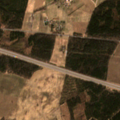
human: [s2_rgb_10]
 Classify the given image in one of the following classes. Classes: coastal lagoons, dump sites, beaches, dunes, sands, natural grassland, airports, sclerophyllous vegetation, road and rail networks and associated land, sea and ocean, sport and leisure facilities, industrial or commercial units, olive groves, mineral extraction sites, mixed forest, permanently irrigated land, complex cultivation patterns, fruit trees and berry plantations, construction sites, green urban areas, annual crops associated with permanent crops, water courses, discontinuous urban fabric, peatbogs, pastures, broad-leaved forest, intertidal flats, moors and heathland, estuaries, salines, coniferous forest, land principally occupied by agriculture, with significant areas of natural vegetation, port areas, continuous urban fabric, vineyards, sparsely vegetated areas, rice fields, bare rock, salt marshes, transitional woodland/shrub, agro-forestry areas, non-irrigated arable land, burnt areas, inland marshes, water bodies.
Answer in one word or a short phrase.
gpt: non-irrigated arable land, complex cultivation patterns, land principally occupied by agriculture, with significant areas of natural vegetation, coniferous forest, mixed forest